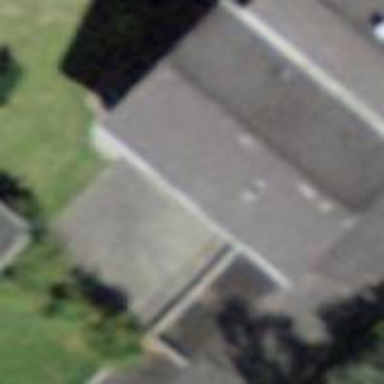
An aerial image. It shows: Simple house.